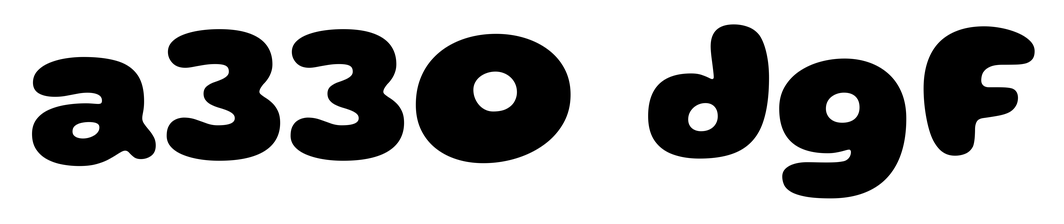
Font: Gluten_ExtraBold